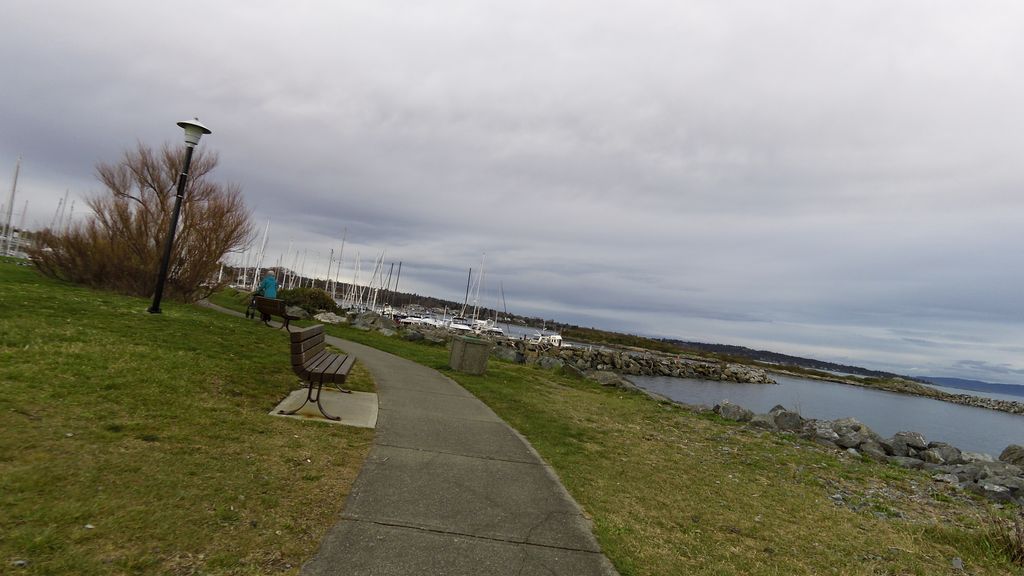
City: victoria